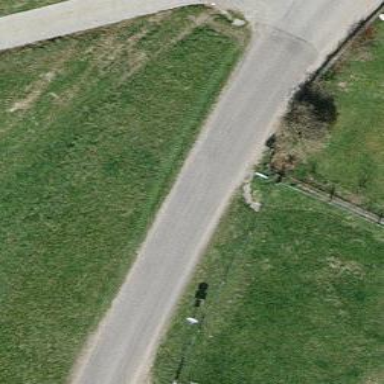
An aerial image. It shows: Tertiary road.